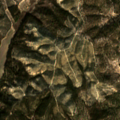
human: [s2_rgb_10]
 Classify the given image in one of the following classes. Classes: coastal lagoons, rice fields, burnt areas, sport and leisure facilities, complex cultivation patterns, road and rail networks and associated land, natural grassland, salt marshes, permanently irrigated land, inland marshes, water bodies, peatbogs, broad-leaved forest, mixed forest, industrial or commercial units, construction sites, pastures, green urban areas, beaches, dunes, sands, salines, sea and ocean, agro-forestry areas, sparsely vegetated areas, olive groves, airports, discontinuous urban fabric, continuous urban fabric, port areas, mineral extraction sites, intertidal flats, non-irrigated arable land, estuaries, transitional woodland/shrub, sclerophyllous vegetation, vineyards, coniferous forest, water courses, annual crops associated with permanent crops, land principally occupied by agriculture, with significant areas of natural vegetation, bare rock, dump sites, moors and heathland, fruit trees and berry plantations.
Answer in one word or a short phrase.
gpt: permanently irrigated land, broad-leaved forest, mixed forest, transitional woodland/shrub